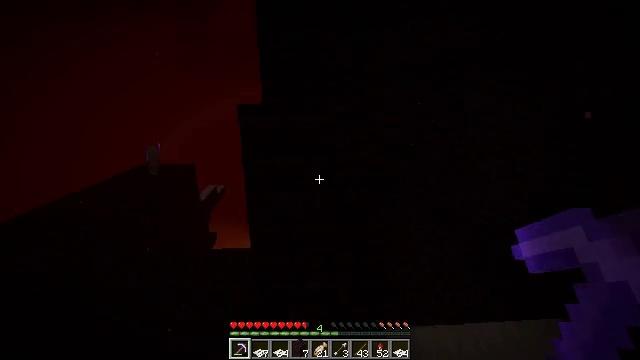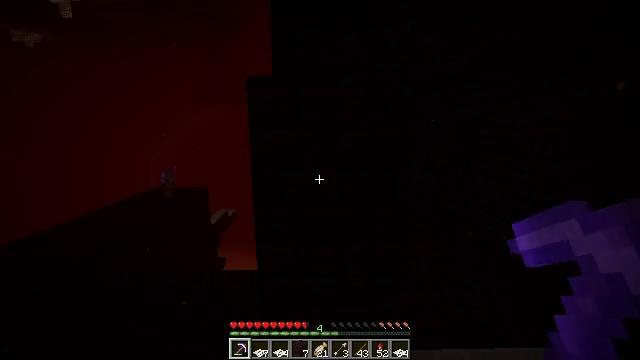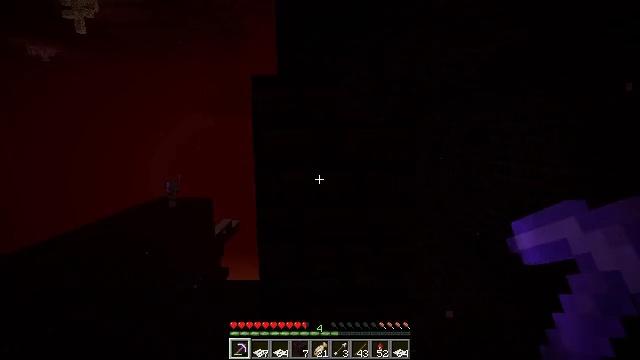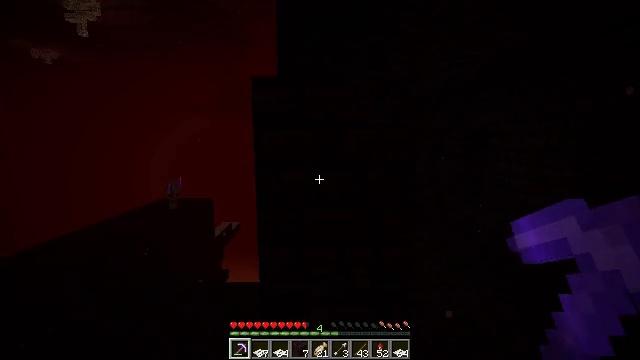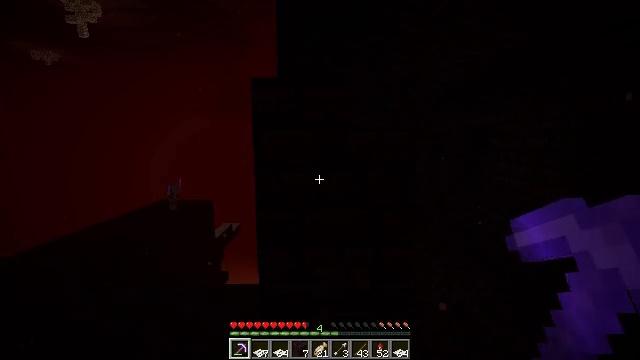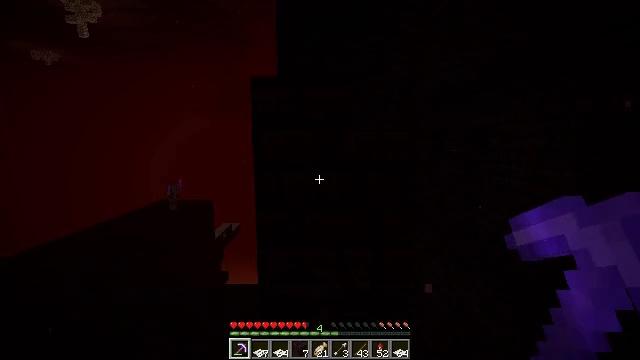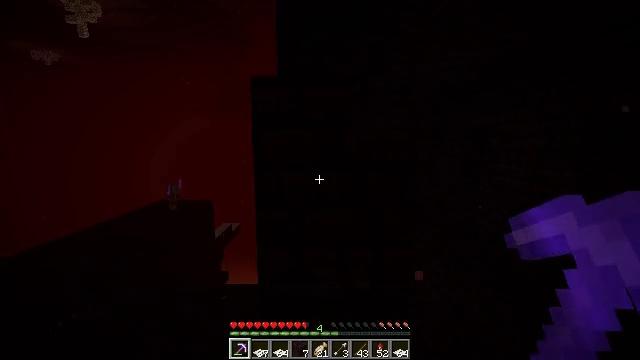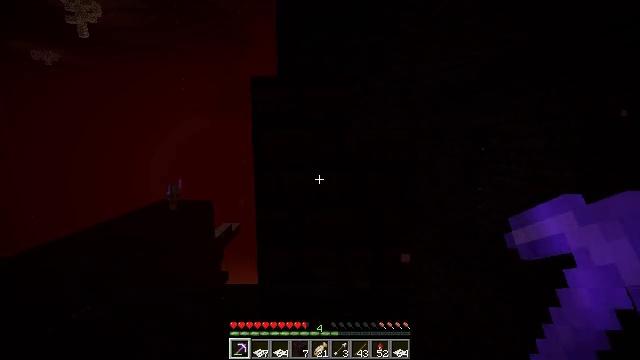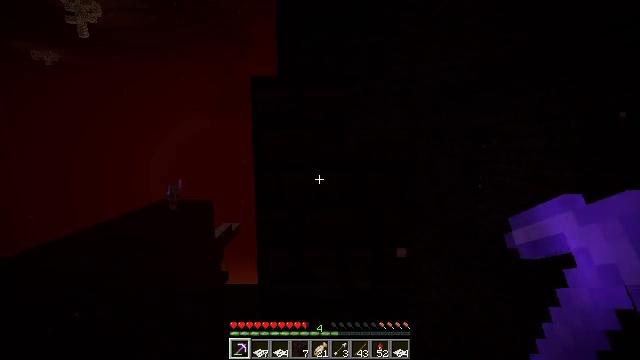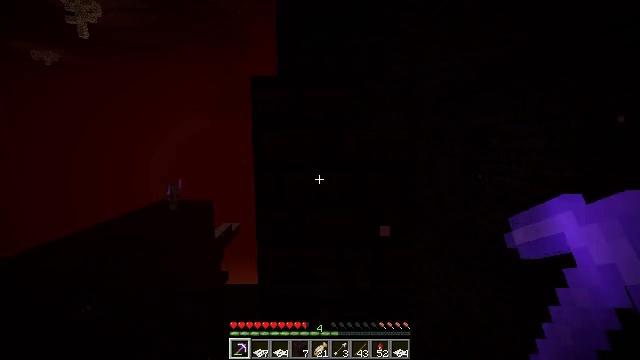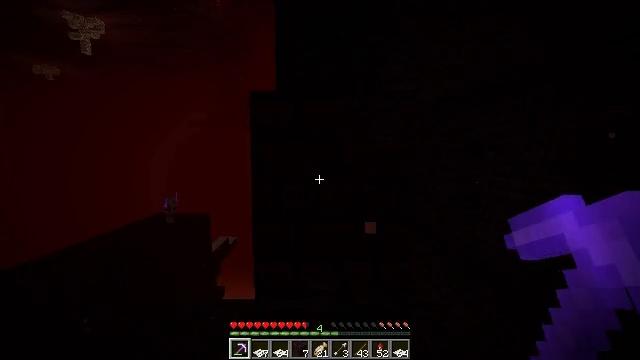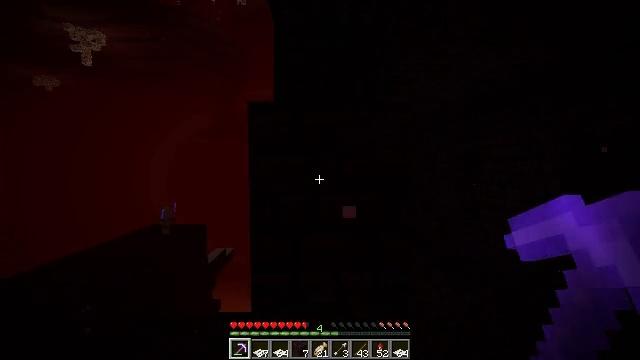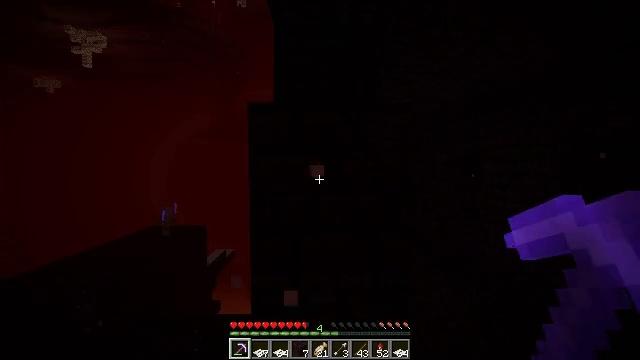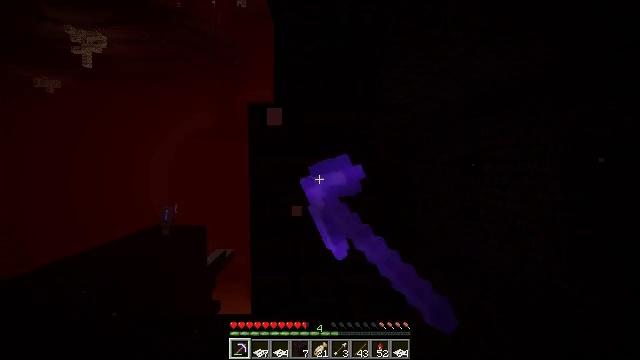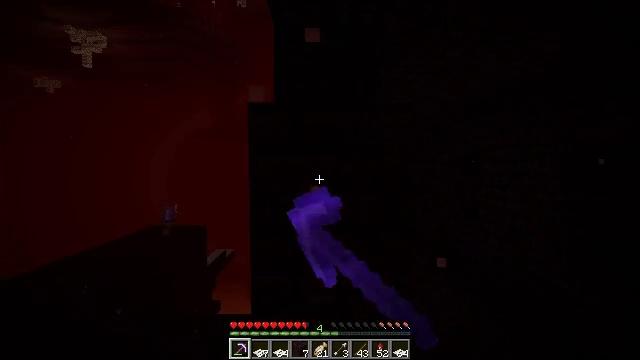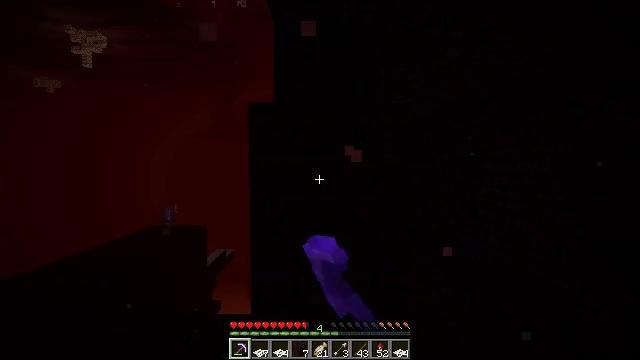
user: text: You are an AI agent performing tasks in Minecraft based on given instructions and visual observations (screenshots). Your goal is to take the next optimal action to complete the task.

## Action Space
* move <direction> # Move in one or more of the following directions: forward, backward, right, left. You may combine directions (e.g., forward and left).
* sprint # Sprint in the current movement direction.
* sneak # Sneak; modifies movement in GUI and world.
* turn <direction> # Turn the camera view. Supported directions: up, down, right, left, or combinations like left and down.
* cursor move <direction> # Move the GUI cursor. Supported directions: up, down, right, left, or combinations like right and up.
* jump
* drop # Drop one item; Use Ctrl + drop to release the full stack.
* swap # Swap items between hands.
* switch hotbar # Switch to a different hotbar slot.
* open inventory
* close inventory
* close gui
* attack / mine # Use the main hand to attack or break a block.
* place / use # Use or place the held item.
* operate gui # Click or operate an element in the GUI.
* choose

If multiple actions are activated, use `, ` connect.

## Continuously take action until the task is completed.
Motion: motion action
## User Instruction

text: Attack the nether bricks to collect them.
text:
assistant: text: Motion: turn left and up
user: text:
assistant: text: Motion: turn up
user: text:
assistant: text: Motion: no_op
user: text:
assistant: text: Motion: no_op
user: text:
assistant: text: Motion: no_op
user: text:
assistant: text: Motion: no_op
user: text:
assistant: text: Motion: no_op
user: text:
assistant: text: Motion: no_op
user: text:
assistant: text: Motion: no_op
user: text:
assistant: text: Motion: turn up
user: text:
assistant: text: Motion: turn up
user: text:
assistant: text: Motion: attack / mine
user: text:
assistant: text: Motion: attack / mine
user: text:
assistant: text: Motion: attack / mine
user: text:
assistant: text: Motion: attack / mine
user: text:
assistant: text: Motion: attack / mine
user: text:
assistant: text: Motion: attack / mine
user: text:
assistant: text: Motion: turn up
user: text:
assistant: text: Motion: turn up
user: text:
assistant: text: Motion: turn up
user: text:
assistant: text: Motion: no_op
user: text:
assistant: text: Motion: no_op
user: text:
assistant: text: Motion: no_op
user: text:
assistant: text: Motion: no_op
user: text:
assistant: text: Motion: no_op
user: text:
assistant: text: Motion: turn up
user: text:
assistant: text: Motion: turn up
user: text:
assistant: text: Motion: no_op
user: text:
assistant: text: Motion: attack / mine
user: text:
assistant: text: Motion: attack / mine